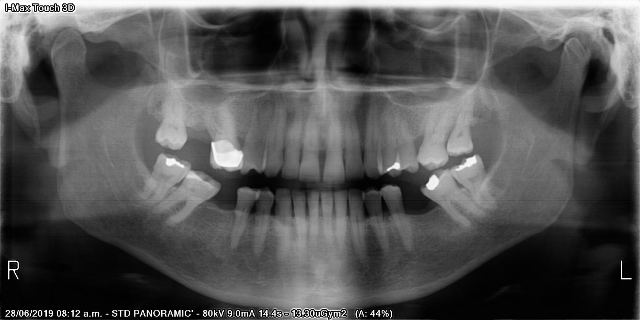
adult